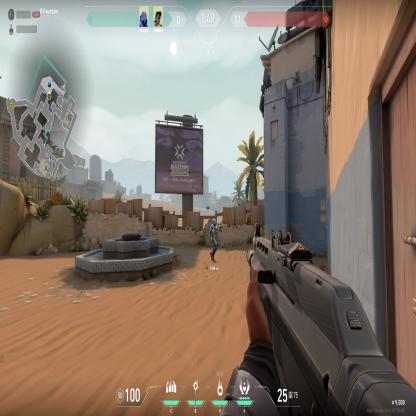
Label: teammate